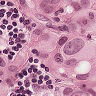
Metastatic tissue present: yes